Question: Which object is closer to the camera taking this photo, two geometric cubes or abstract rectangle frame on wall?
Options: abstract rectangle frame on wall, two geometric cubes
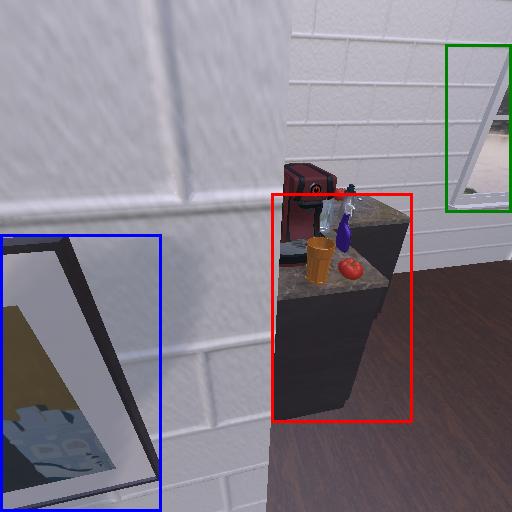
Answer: abstract rectangle frame on wall